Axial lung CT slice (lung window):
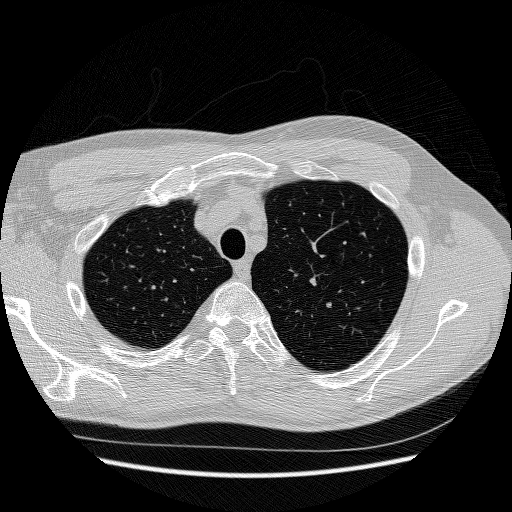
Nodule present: no